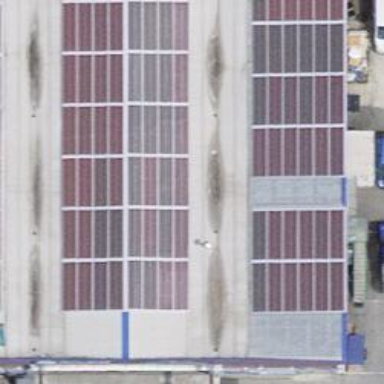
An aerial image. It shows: Solar power generator using photovoltaic method with solar photovoltaic panel types.